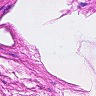
Metastatic tissue present: no